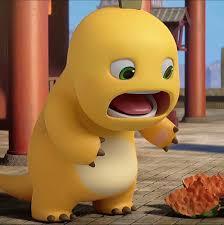
Label: nailong